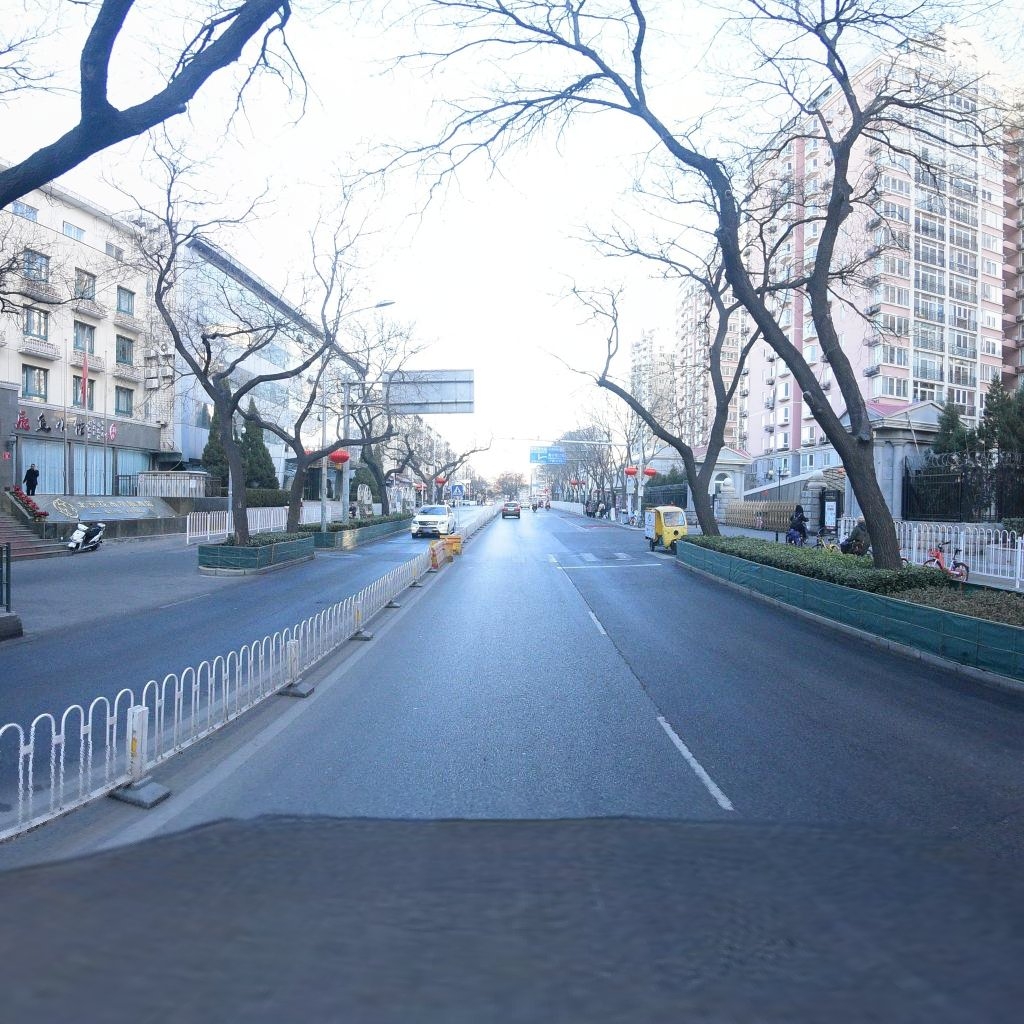
Region: Dongcheng
Road damage annotations: longitudinal crack